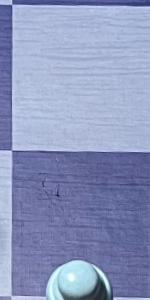
Label: Empty